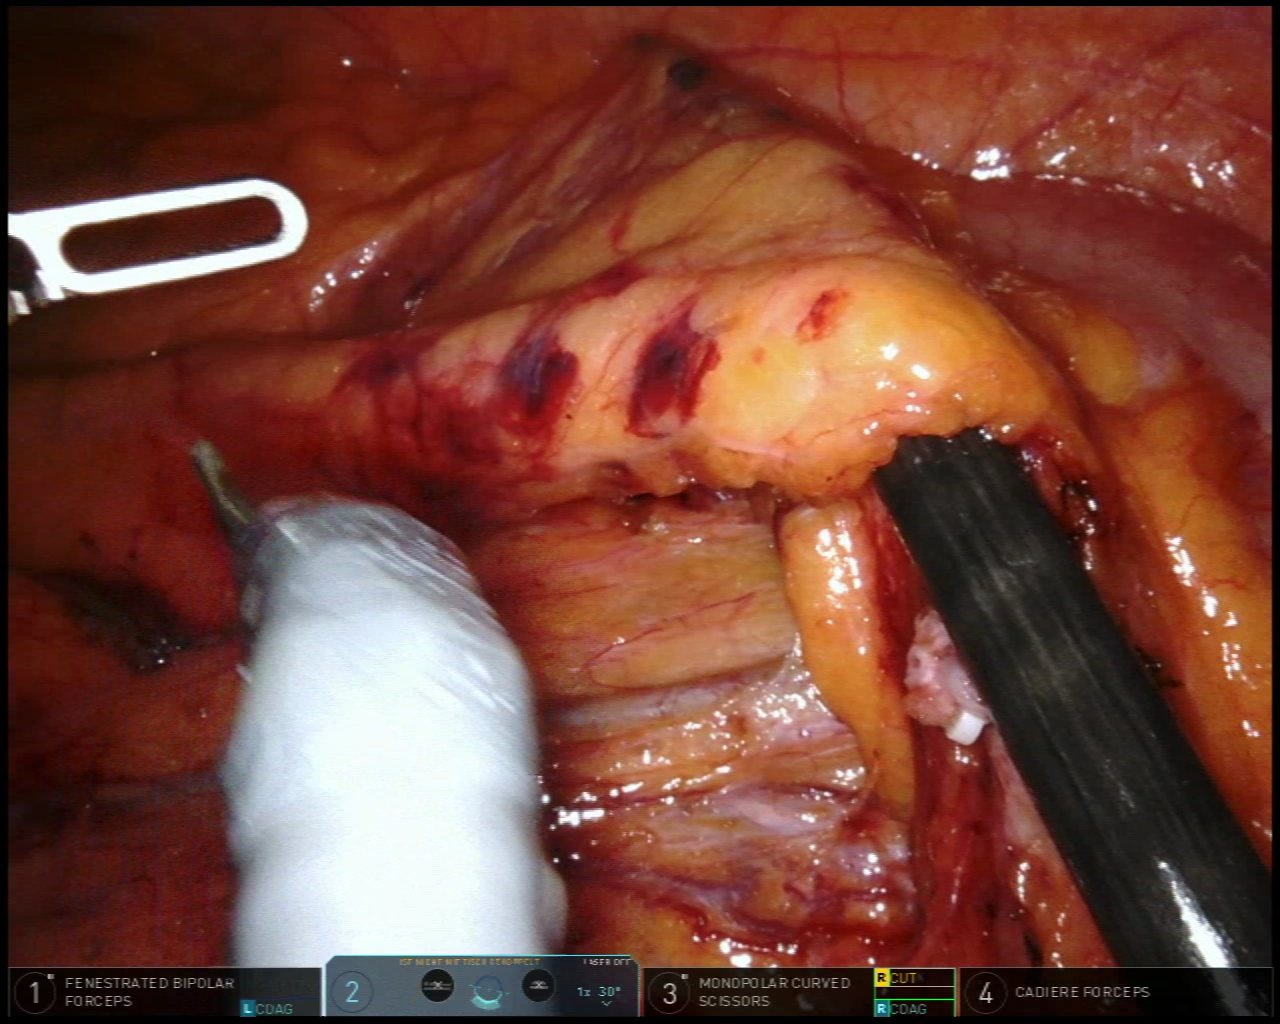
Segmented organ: ureter
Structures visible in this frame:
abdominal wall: yes
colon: yes
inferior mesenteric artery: no
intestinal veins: no
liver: no
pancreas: no
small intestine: no
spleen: no
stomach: no
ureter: yes
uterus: no
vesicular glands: no